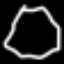
Label: octagon